Question: Consider the following:

Where I'm getting confused is in the step "child duplicate of parent". If you're running a process such as say, skype, if it forks, is it copying skype, then overwriting that process copy with some other program? Moreover, what if the child process has memory requirements far different from the parent process? Wouldn't assigning the same address space as the parent be a problem?
I feel like I'm thinking about this all wrong, perhaps because I'm imagining the processes to be entire programs in execution rather than some simple instruction like "copy data from X to Y".
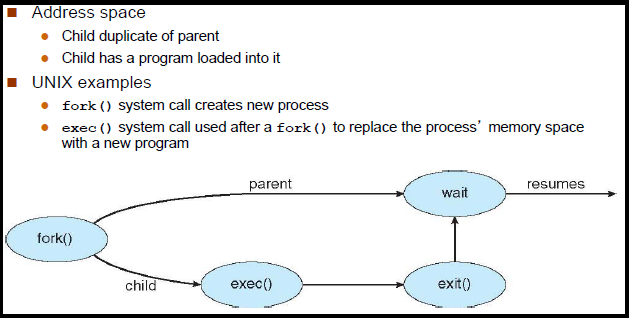
Answer: All modern Unix implementations use <URL> when forking. Instead, their memory map contains pointers to the parent's memory until they start modifying it.
When a child process exec's a program, that program is copied into memory (if it wasn't already there) and the process's memory map is updated to point to the new program.